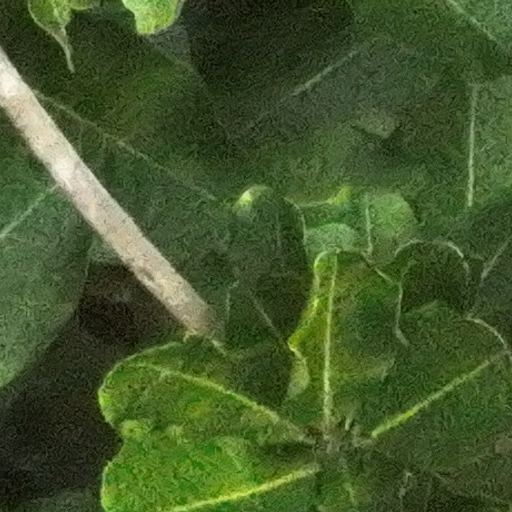
Species: Anacardium excelsum
GBIF accepted scientific name: Anacardium excelsum
Crown area (m\u00b2): 123.744